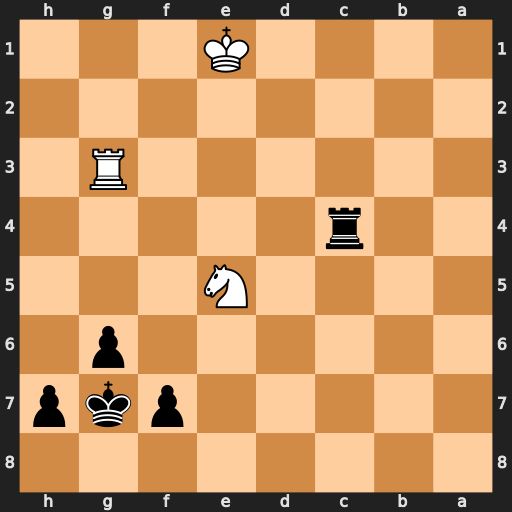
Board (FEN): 8/5pkp/6p1/4N3/2r5/6R1/8/4K3
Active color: b
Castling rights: -
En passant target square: -
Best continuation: Re4+ Kf1 Rxe5